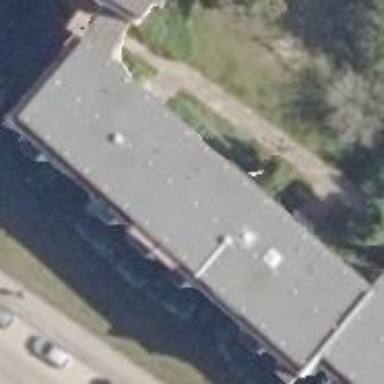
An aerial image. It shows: Apartment building with flat roof.